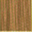
Piece: xx